Field crop: maize
Growth stage: 1
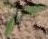
Species: atriplex